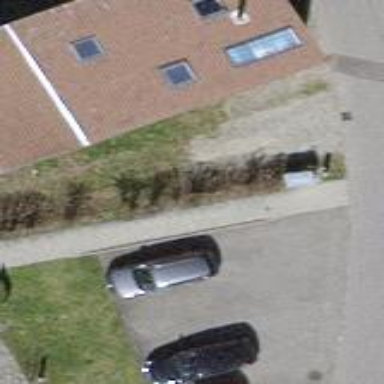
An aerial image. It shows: Garage building.